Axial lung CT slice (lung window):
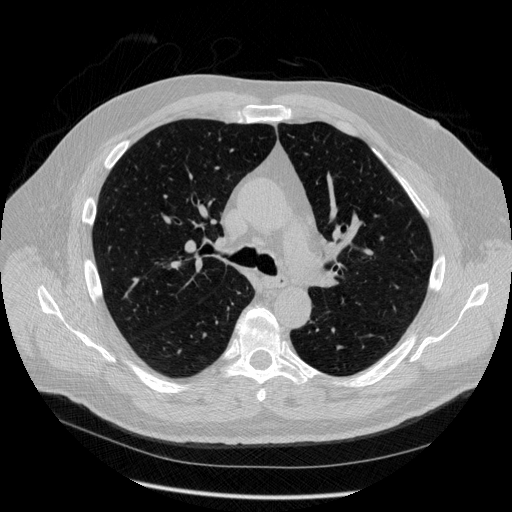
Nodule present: no